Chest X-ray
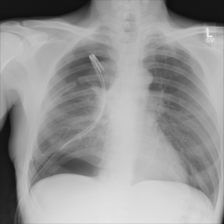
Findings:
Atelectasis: negative
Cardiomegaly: negative
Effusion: negative
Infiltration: negative
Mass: negative
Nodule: negative
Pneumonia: negative
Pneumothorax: positive
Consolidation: negative
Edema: negative
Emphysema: negative
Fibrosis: negative
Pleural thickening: negative
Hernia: negative